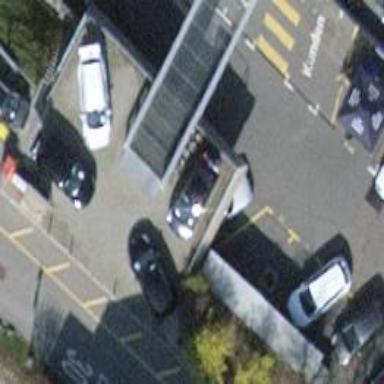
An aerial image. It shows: Building serving as car wash facility.